Aerial crown-view tile of a tropical tree (Barro Colorado Island, Panama), acquired 20241014:
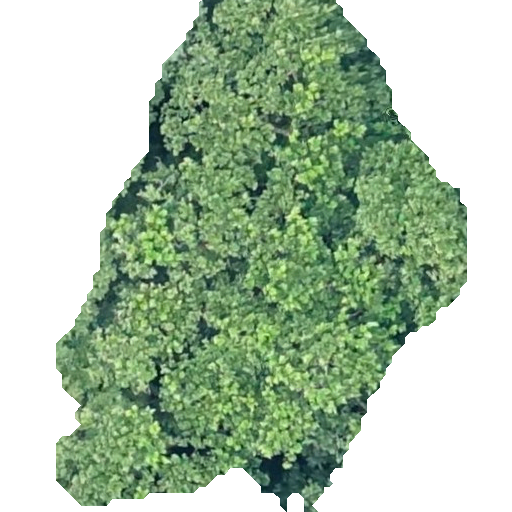
Species: Anacardium excelsum
GBIF accepted scientific name: Anacardium excelsum
Crown area: 226.048 m²